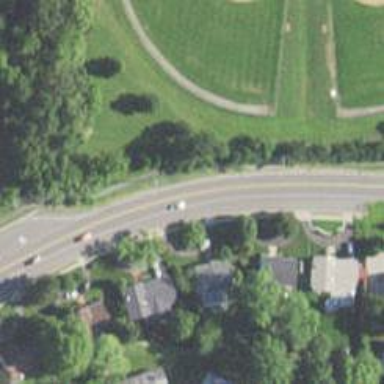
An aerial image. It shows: Secondary road with asphalt surface.